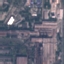
Label: Industrial